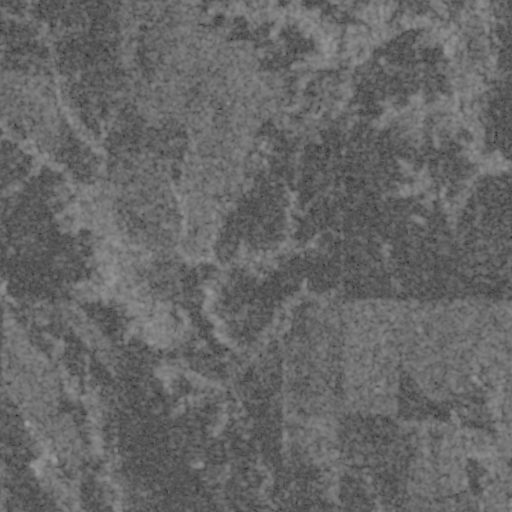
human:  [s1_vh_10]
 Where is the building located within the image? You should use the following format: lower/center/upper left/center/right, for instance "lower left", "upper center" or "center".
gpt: The building is located in the lower right of the image.
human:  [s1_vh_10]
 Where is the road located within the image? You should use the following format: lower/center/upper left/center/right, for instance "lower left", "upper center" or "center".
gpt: There is no road in the image.

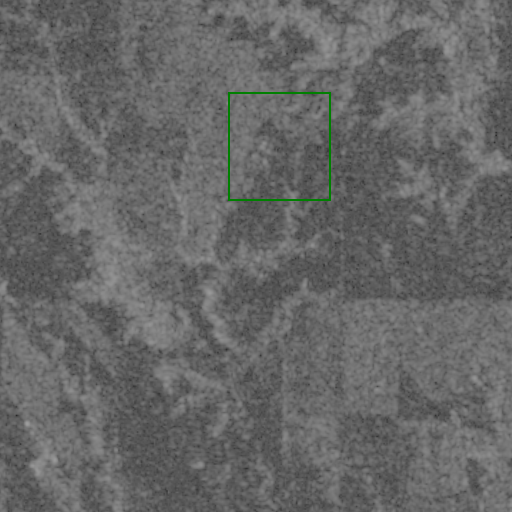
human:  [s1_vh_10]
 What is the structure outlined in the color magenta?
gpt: There is no magenta outline.
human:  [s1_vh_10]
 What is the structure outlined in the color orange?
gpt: There is no structure outlined in orange.